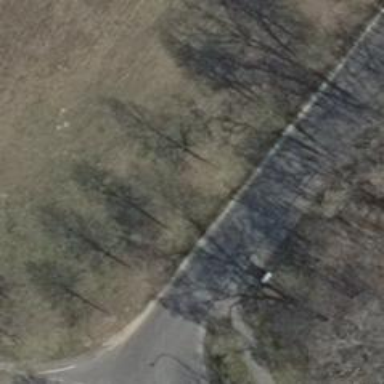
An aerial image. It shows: Tree-lined avenue.